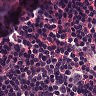
Metastatic tissue present: no